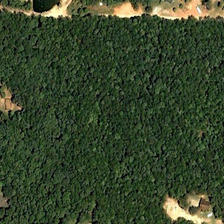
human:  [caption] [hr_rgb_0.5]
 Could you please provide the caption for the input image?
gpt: many green trees form a piece of forest .

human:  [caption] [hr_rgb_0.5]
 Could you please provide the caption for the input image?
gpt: many green trees form a piece of forest .

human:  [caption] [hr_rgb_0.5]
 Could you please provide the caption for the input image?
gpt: many green trees form a piece of forest .

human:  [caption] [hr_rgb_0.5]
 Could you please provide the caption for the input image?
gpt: many green trees form a piece of forest .

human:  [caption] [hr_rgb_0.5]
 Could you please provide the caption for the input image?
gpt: many green trees form a piece of forest .